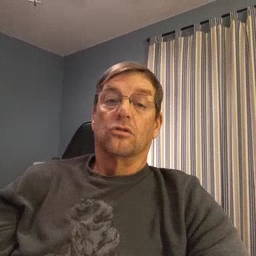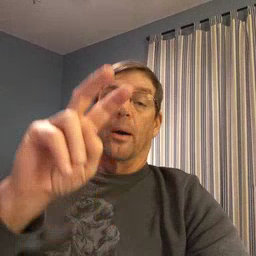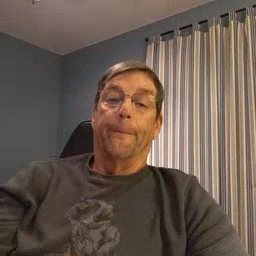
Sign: jump